Question: When echoing data from the MySQL database I get strange symbols in the text. I've tried 'htmlspecialchars_decode()', but to no avail. The data is stored as a 'VARCHAR' in the MySQL database and is displayed as they should when queried in MySQL workbench.
The characters include ''', 'e', 'e', 'e', 'e', ...
How do I get these characters to display in html?

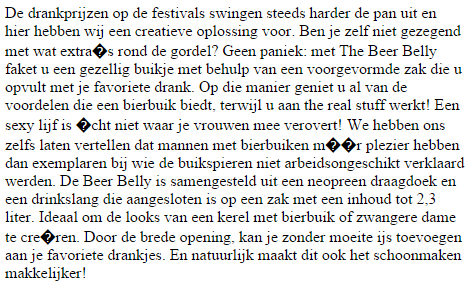
Answer: This worked for me:
'''
$db = Database::getInstance();
$mysqli = $db->getConnection();
$mysqli->set_charset('utf8mb4');
'''
Stolen from <URL>